Question: i have an EditText in my InvoiceForm, that i wanna set per line a total of 40 characters,
and when the user prompt these total, i need that automatically jumps, to the next line with a total of 40 also, and so on till 240 characters... or not necessary jumps to the next line, but store as another line with 40 characters at the total
And i need to save this text in my local database so i have the tables to my InvoiceForm tables with:
'''
String createInvoice = "CREATE TABLE "
+ TB_INVOICE
+ "(ID_INVOICE INTEGER PRIMARY KEY AUTOINCREMENT, "
+ "COD_INVOICE TEXT PRIMARY KEY,"
+ "DES_CLIENT TEXT, "
+ "COD_CLIENT TEXT, "
+ "NUM_SERIE TEXT, "
+ "TXT_DESCRIPTION TEXT );"; <--
String createTextForm = "CREATE TABLE "
+ TB_TEXTINVOICE
+ "(ID_TXT_INVOICE INTEGER PRIMARY KEY, "
+ "COD_INVOICE TEXT PRIMARY KEY(SECONDARY KEY),"
+ " COD_LINE TEXT," <--
+ " LINE TEXT );"; <--
'''
So, here is my code and my UI, to make my description more clear
And My Code:
'''
Button botao_salvar = (Button) findViewById(R.id.btn_salvar);
botao_salvar.setOnClickListener(new OnClickListener() {
@Override
public void onClick(View v) {
EditText Et_client = (EditText) findViewById(R.id.searchclient);
EditText Et_nserie = (EditText) findViewById(R.id.ET_nserie);
EditText Et_descrinota = (EditText) findViewById(R.id.ET_descrinota);
if (Et_client.getText() == null || Et_nserie.getText() == null || Et_descrinota.getText() == null) {
Toast.makeText(Formulario_Nota.this, "Voce nao pode salvar um valor nulo, por favor insira dados nos campos", Toast.LENGTH_LONG).show();
return;
} else if (Et_client.getText().length() < 2 || Et_nserie.getText().length() < 2 || Et_descrinota.getText().length() < 2) {
Toast.makeText(Formulario_Nota.this, "Por favor insira dados completos. Sempre maior que 2 caracteres.", Toast.LENGTH_LONG).show();
return;
} else {
Nota notalist = nota_helper.pegaNotaDoFormulario();
Stara_DB NotaDao = new Stara_DB(Formulario_Nota.this);
notas = NotaDao.getListaNota();
NotaDao.insereNota(notalist);
Toast.makeText(Formulario_Nota.this, "Dados Salvos com sucesso", Toast.LENGTH_LONG).show();
NotaDao.close();
Intent continuar = new Intent(Formulario_Nota.this, Formulario_ItemNota.class);
finish();
startActivity(continuar);
return;
}
}
});
}
'''
The user, dont needs to know about that, i will handle this intern in my app
My question is, how can i perform this insert, like how can i recogonize, which line i need to store in My DB, because MyBackend only accepts per line a total of 40 characters in the description text field,
What i know for know is the property android:maxLength"40"; or something like that, but how can i perform this specific insert case each line in my DB, i already have the contentValues and everything else, i just wanna know the "logic" to do that, or examples... thanks a lot
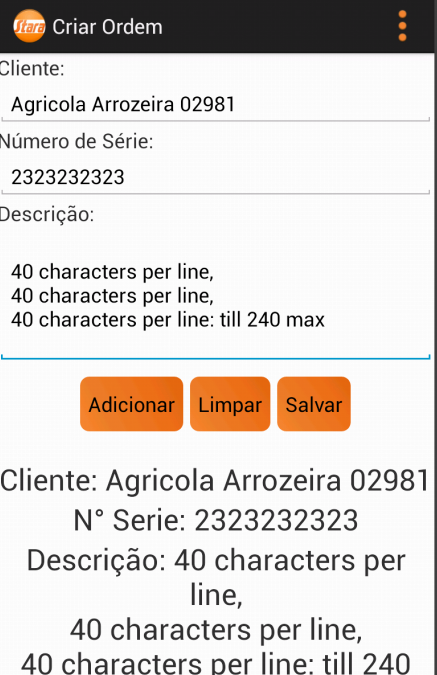
Answer: If I understand the problem correctly, I believe the user doesn't need to know that you have the 40 chars per field limit. You can just create 1 EditText for the description field, and restrict this single EditText to 240 chars total. Once you get the EditText value from the user after they click the submit button, you can write the logic by splitting the user input up to six 40 char strings, before inserting it into your DB.